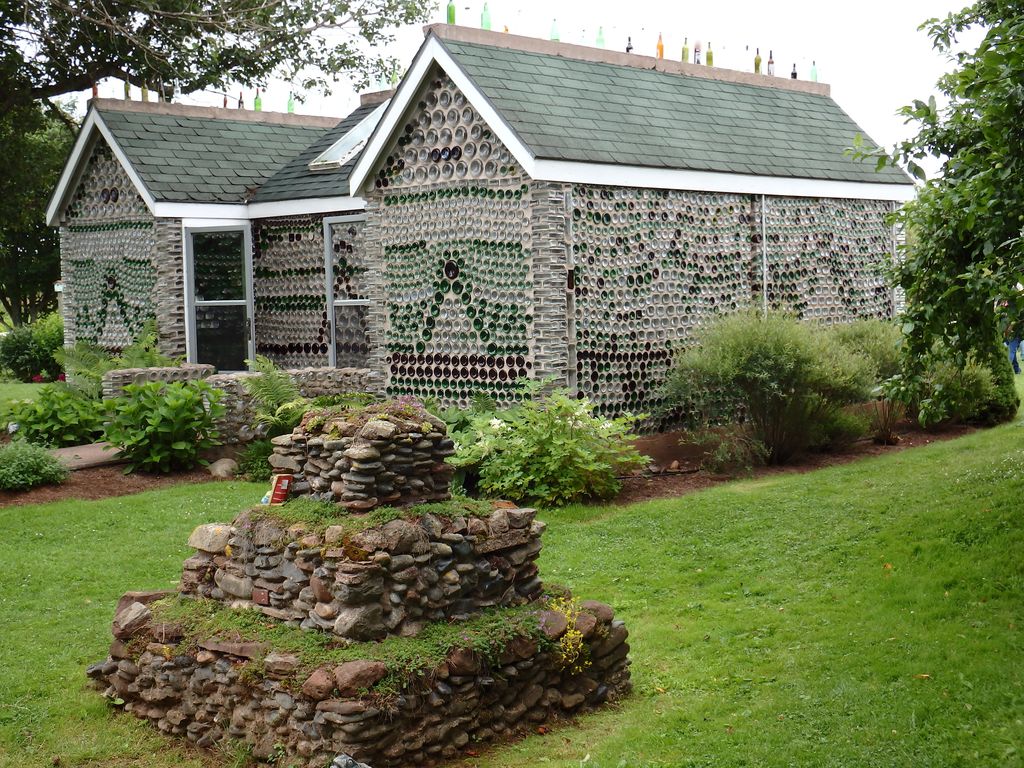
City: charlottetown